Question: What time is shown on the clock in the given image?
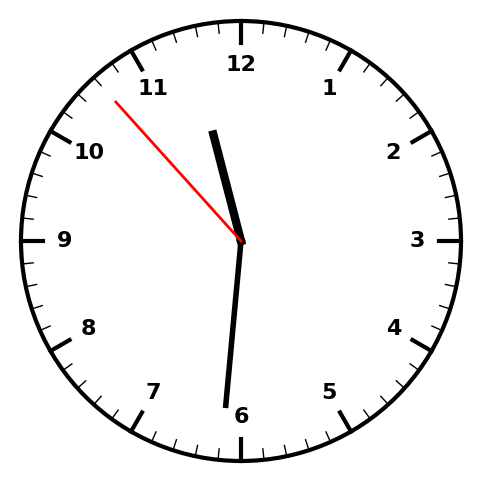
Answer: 11:30:53